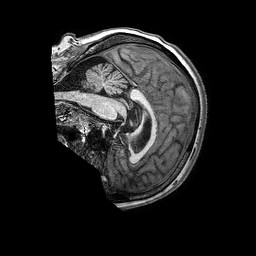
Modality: T1w
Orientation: sagittal
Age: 58
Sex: female
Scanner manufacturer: philips
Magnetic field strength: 3 T
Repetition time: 0.006823 s
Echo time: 0.003111 s